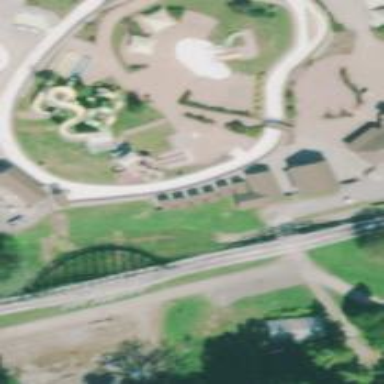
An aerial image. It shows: Water slide attraction.